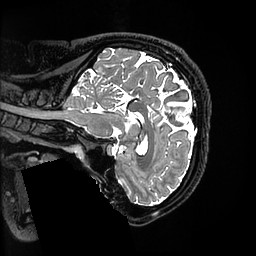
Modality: T2w
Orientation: sagittal
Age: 21
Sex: female
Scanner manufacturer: ge
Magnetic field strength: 3 T
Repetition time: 3.202 s
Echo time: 0.05917 s